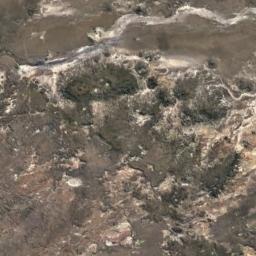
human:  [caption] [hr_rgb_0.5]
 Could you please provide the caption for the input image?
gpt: This is a yellow desert beside a large piece of brown bare land .

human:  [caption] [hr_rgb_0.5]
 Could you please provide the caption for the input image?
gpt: There is some weed on the edge of this desert .

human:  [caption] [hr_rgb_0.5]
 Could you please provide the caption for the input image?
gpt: The desert is on the hill full of black sand .

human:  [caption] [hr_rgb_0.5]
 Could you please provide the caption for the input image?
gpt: The desert has brown soil and a dry river bed and the desert terrain is rugged .

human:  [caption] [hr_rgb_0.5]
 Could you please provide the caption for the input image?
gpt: A brown desert covered with bare land and some fissures .